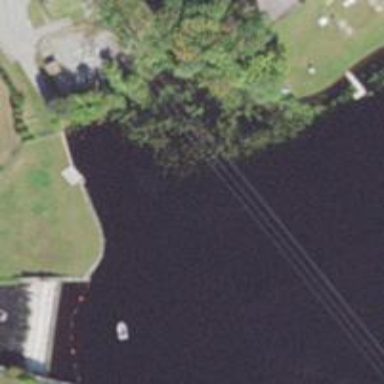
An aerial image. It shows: Canal.